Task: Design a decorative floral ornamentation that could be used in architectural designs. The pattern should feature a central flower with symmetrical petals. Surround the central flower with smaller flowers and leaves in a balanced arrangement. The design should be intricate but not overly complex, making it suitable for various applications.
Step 779:
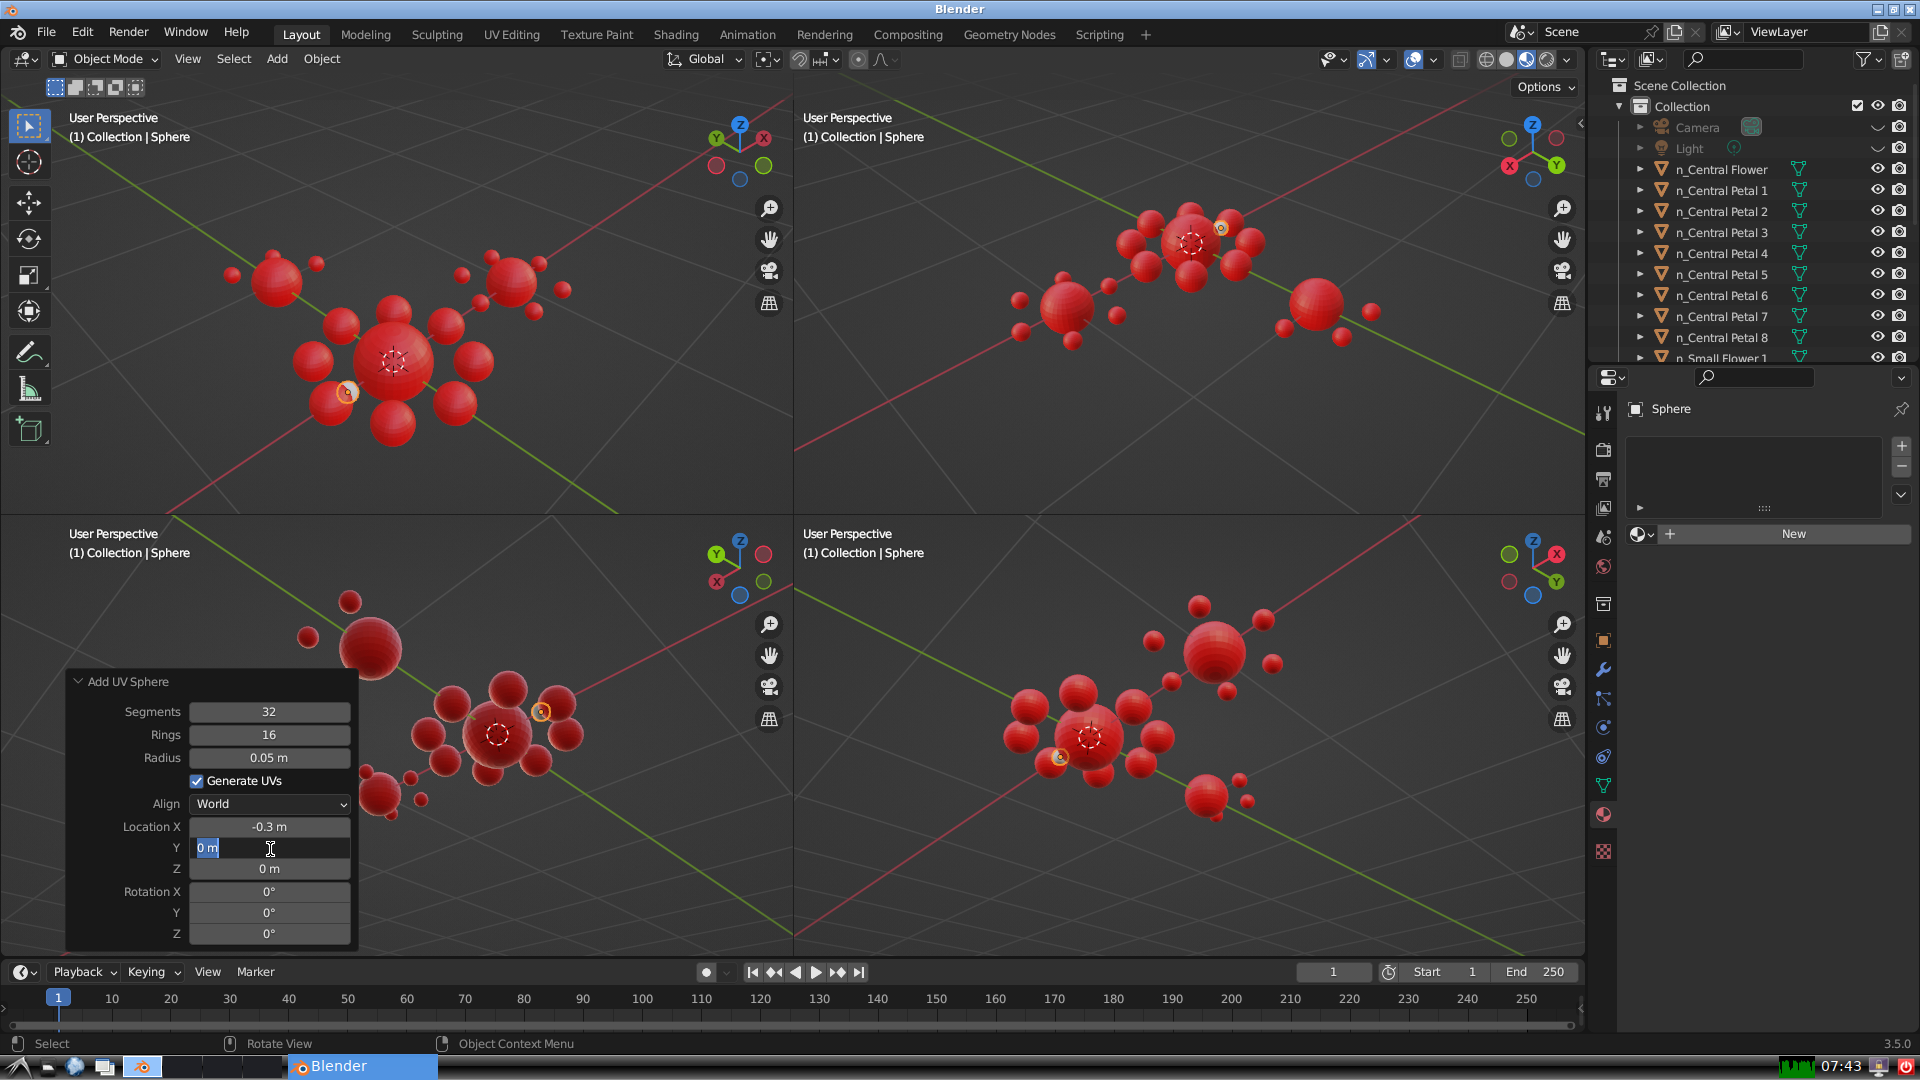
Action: input_text: 1.0